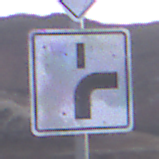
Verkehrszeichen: VerlaufVorfahrtsstrasse8
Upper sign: Vorfahrtsstrasse
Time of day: Dusk
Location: Outdoor (Nature)
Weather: Clear
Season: NotSpecified
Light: Natural